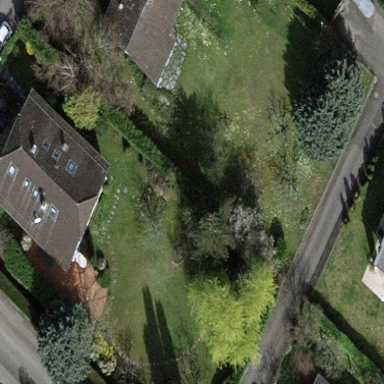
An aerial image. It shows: Garden surrounded by fence.